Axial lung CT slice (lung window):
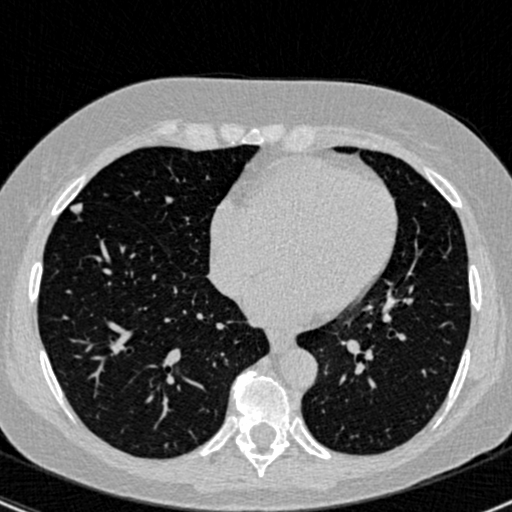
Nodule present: yes
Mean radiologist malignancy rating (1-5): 3.333